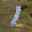
Label: 1